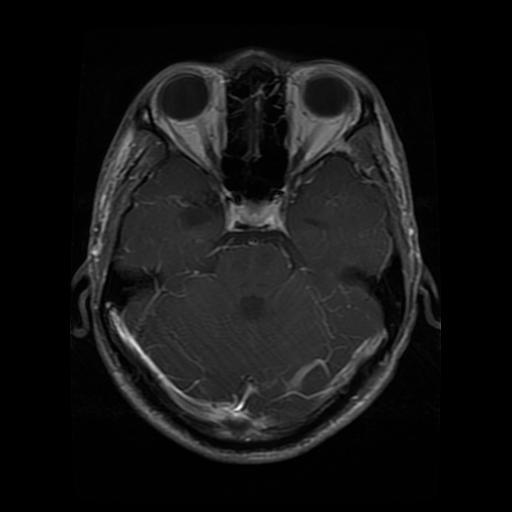
Label: glioma